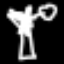
Label: palm tree